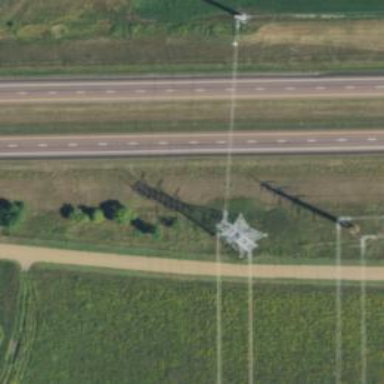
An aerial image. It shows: Lattice structure tower.